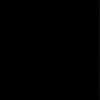
Label: dusty